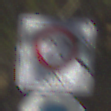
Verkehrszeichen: BeginnZone20
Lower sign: EingeschraenktesHalteverbot
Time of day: MorningAfternoon
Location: Outdoor (RoadRail)
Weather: PartlyCloudy
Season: NotSpecified
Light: Natural